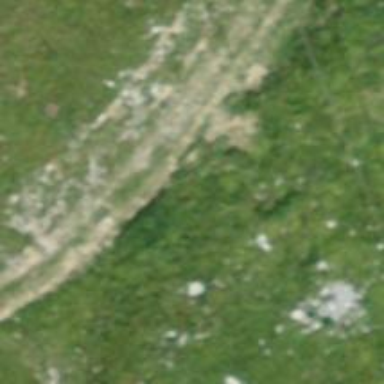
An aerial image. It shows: Intermediate downhill track with grade 4 surface.